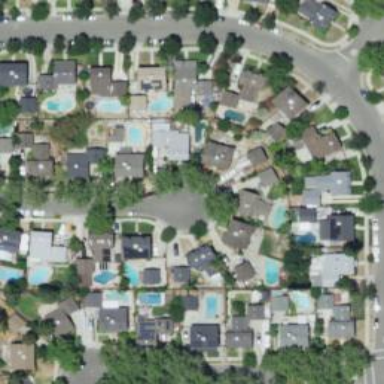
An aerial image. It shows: Outdoor inground swimming pool in leisure land.